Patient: sex F, age 36
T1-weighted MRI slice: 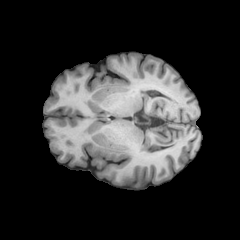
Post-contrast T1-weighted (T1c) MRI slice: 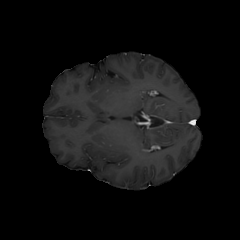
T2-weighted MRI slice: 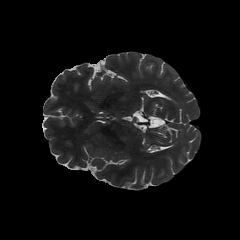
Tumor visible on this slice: no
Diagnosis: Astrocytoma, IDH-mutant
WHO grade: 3